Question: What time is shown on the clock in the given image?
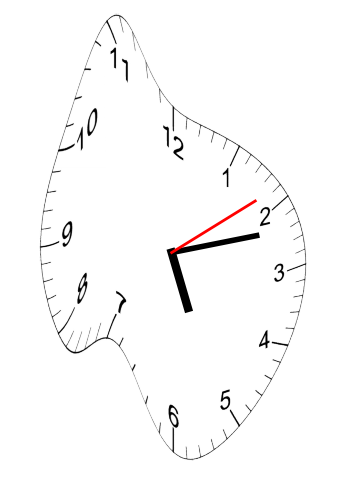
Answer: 05:12:09